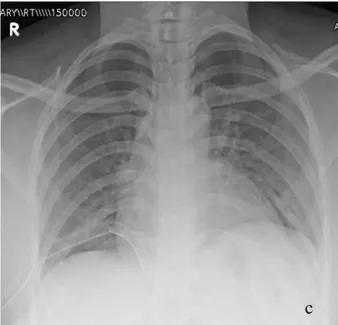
C. The last CXR before discharge.
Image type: radiology (x_ray)